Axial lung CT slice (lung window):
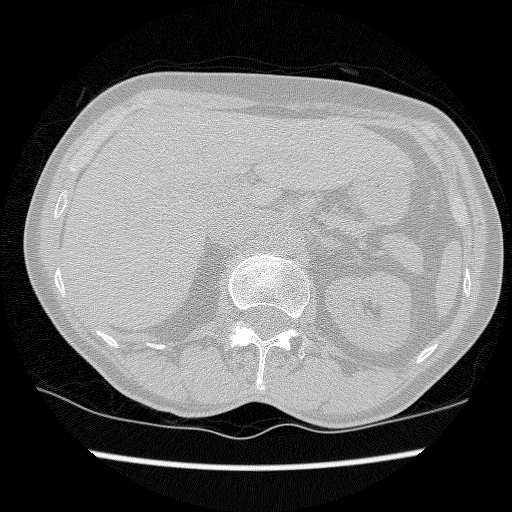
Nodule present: no